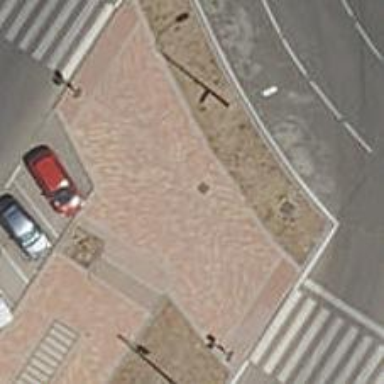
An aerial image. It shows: Sidewalk.